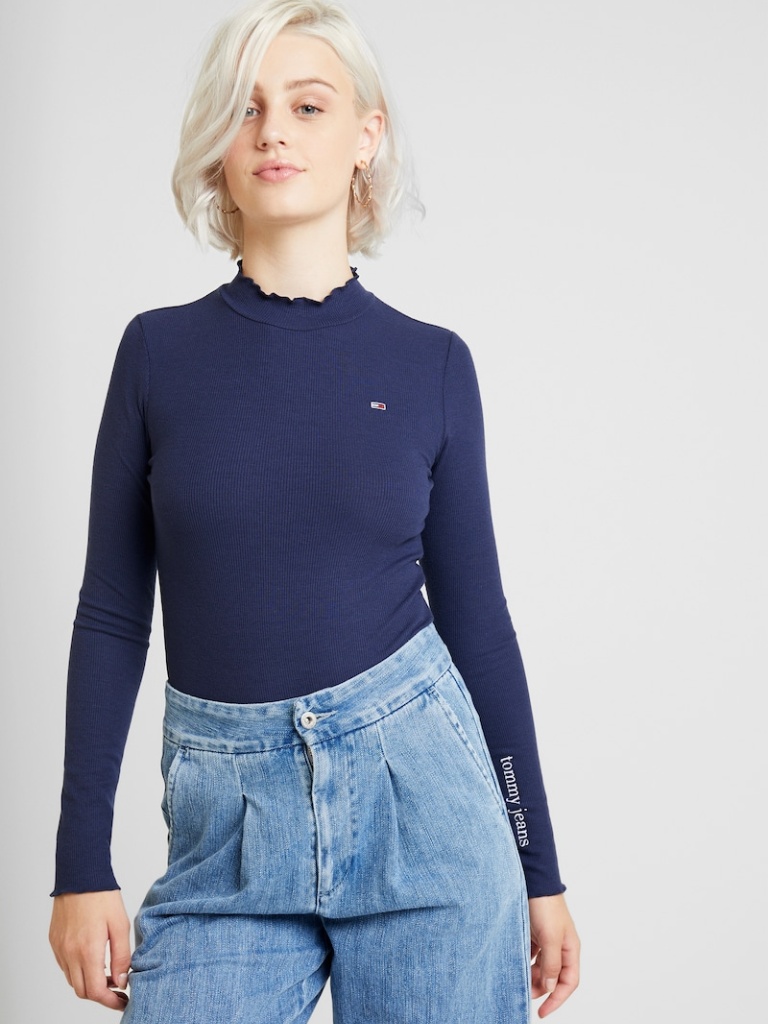
knit tight a long-sleeved with the sleeves down hip length Fully Tucked in turtleneck bodysuit